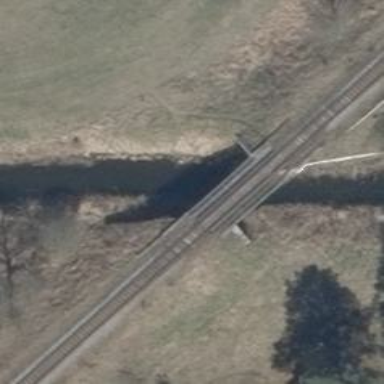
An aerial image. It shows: Railway bridge.